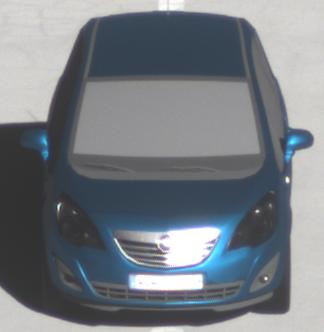
Make: Opel
Model: Meriva 1.4
Detailed model: Meriva (B)
Model produced from: 2010/05
Model produced until: 2013/11
Doors: 5
Color: blue
Road condition: dry road
Daytime: midday
Contrast: high contrast